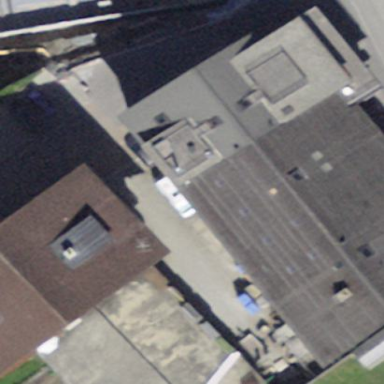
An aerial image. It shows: Industrial building.